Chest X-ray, PA view. Patient: 58 years old, sex F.
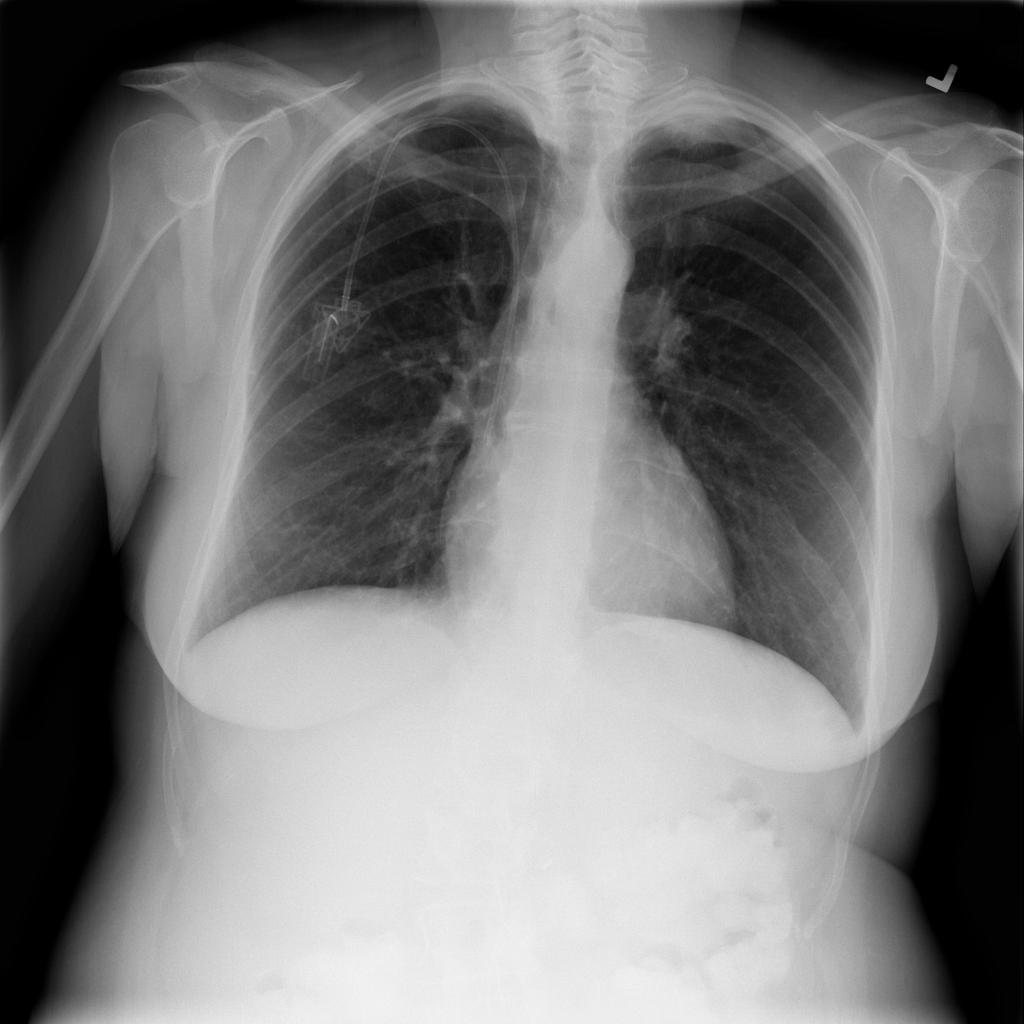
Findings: Fibrosis, Mass